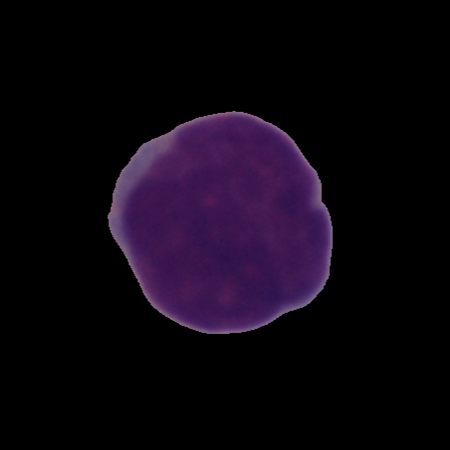
Label: cancer